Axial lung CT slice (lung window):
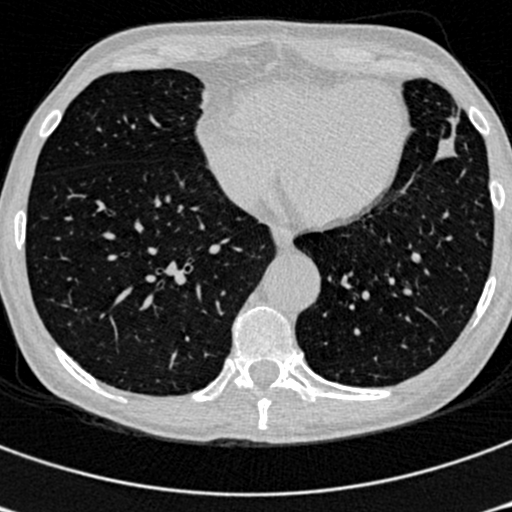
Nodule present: no